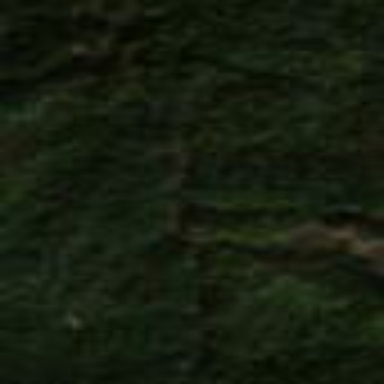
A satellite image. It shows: Forest area.